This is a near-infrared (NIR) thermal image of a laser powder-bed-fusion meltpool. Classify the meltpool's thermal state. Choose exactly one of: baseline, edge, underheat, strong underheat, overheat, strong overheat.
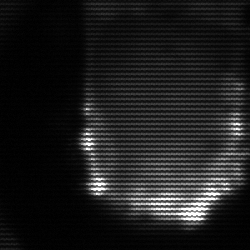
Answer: baseline